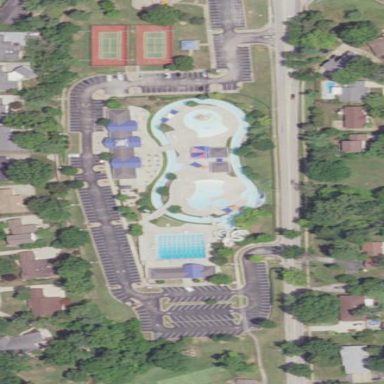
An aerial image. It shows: Swimming pool located in leisure land.